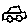
Label: car